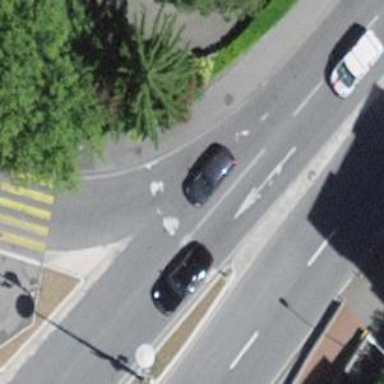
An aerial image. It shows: Road with traffic signals.